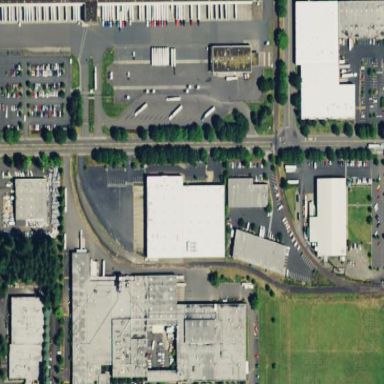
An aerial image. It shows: Industrial area.